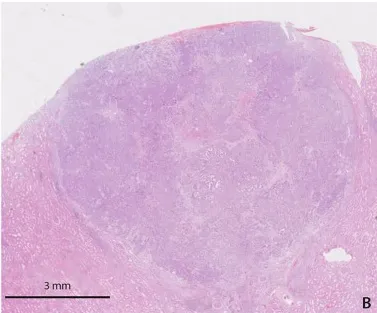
Pathological findings in the recipient of the left kidney. (B) Adenocarcinoma by light microscopy (H&E).
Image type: pathology (h&e)